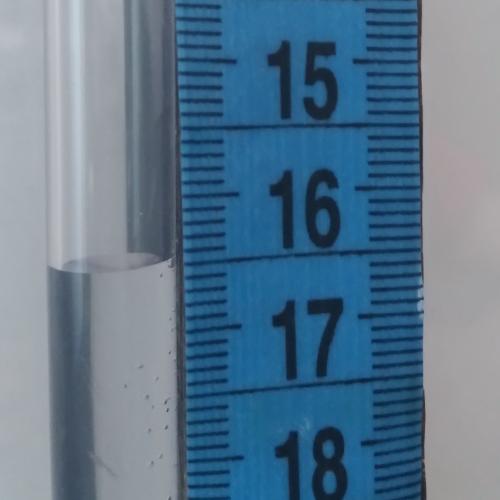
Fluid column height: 16.5 cm